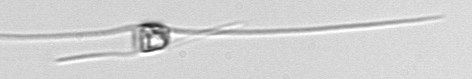
Label: Chaetoceros_danicus